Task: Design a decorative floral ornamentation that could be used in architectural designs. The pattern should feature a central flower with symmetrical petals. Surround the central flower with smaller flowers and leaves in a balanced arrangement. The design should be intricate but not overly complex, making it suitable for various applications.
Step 1333:
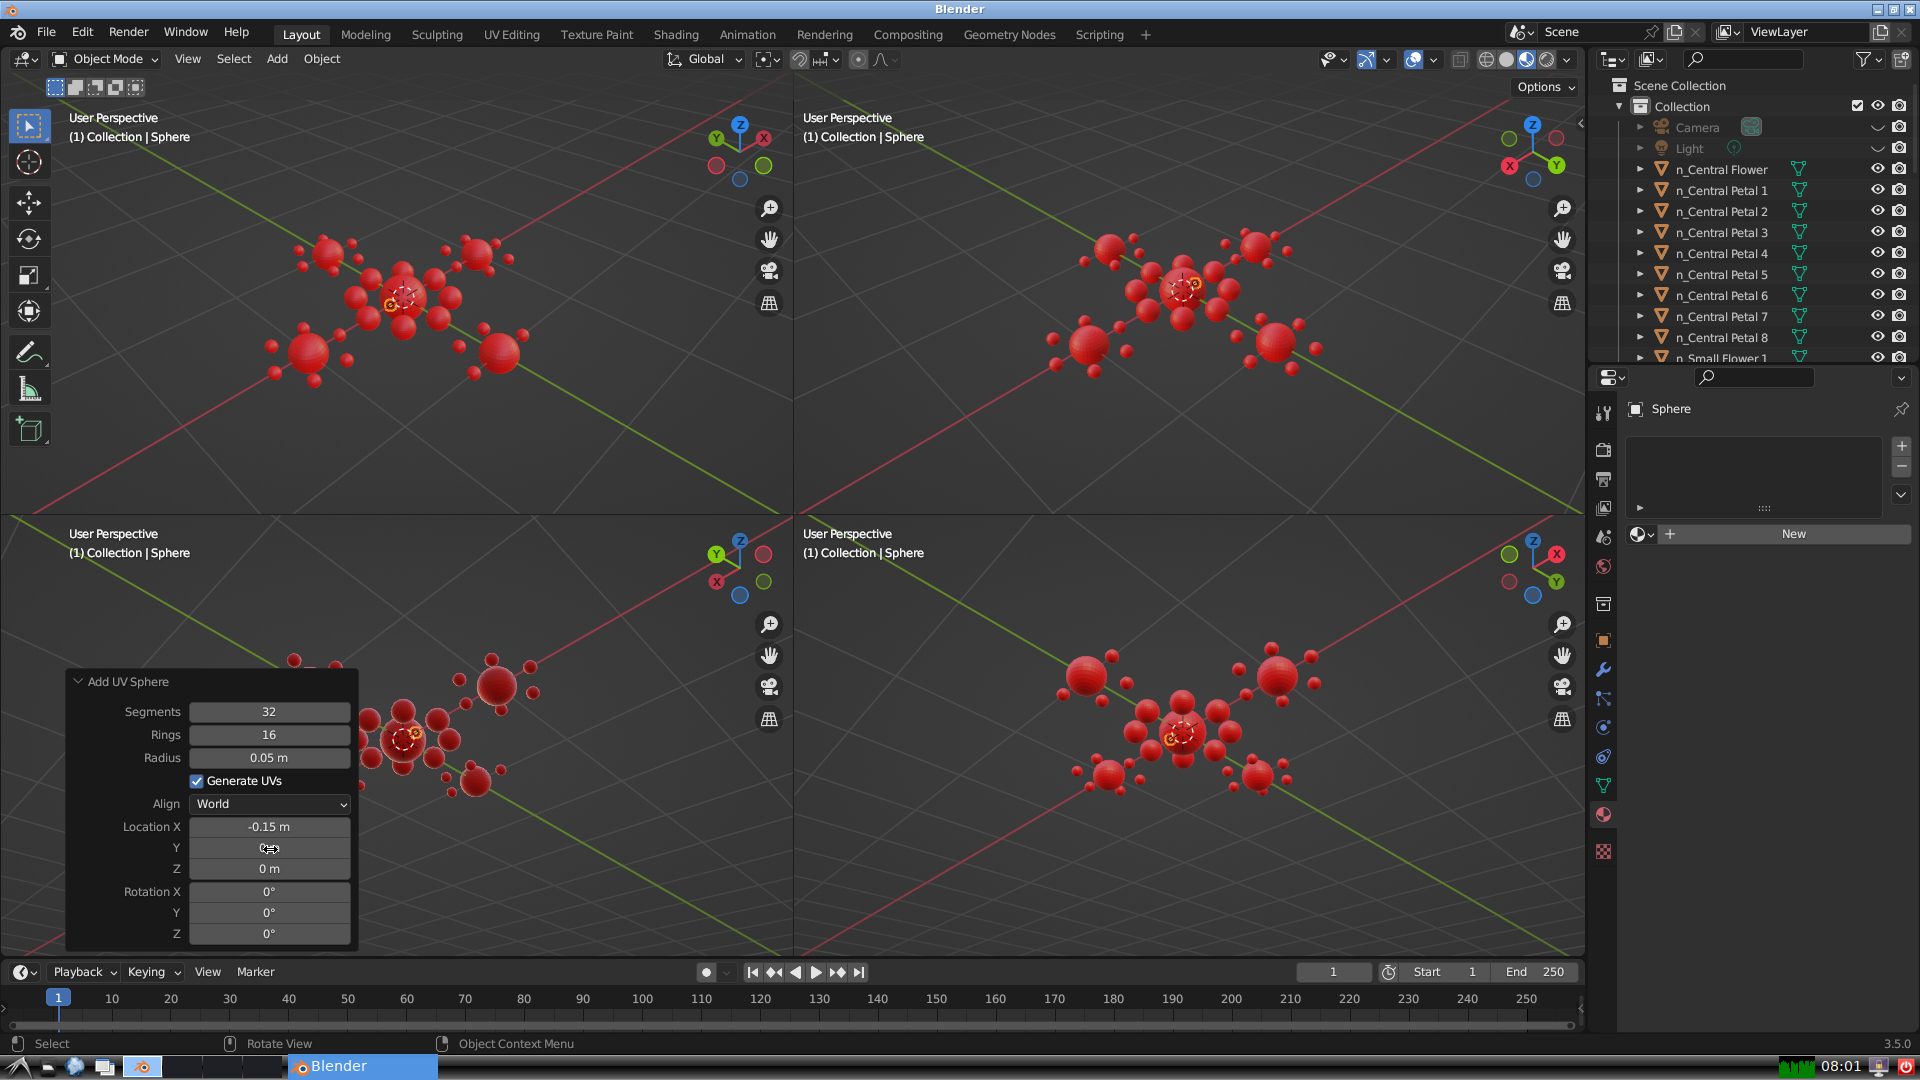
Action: click: no